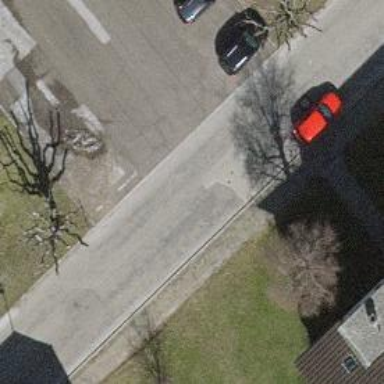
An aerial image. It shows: Paved parking aisle used as service road.